Aerial crown-view tile of a tropical tree (Barro Colorado Island, Panama), acquired 20241216:
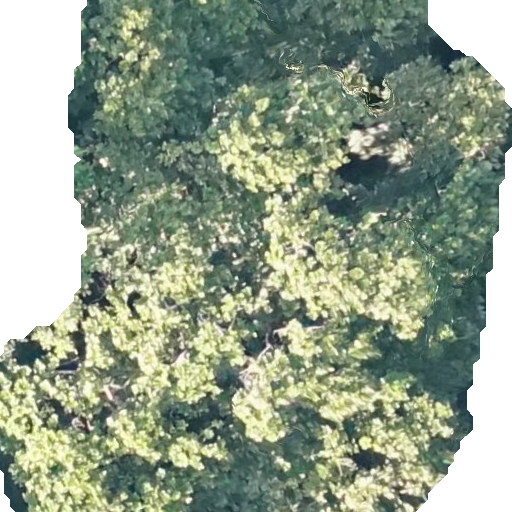
Species: Anacardium excelsum
GBIF accepted scientific name: Anacardium excelsum
Crown area: 389.649 m²